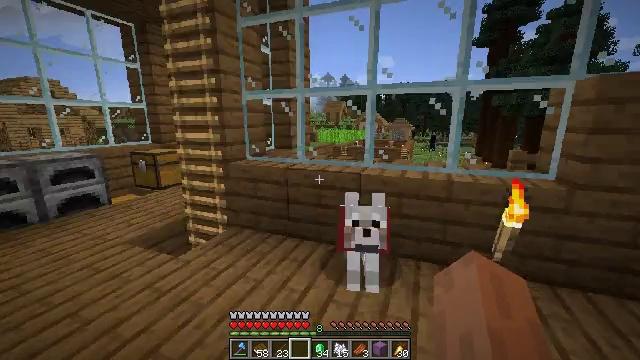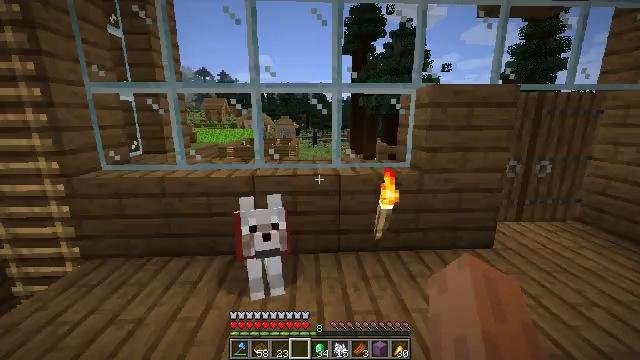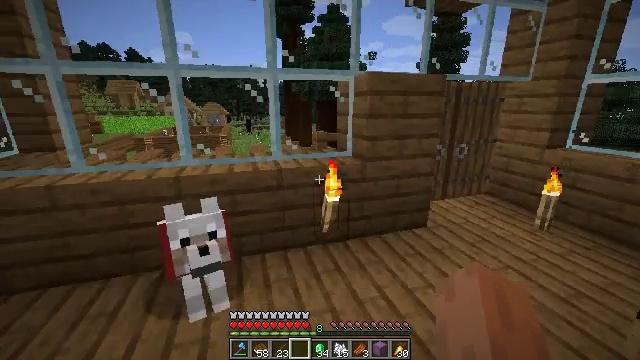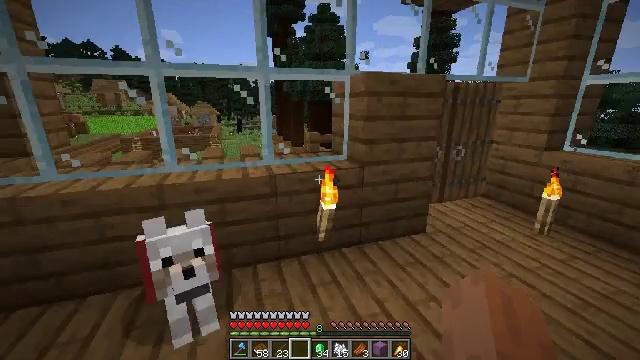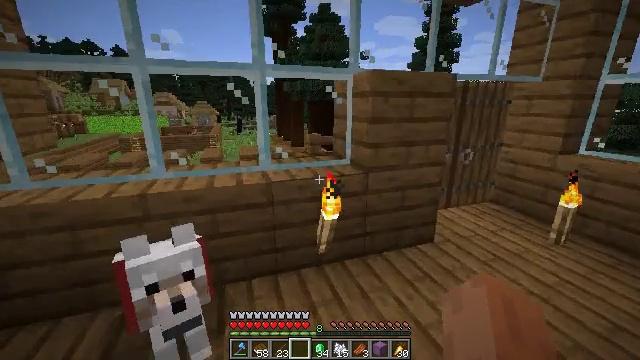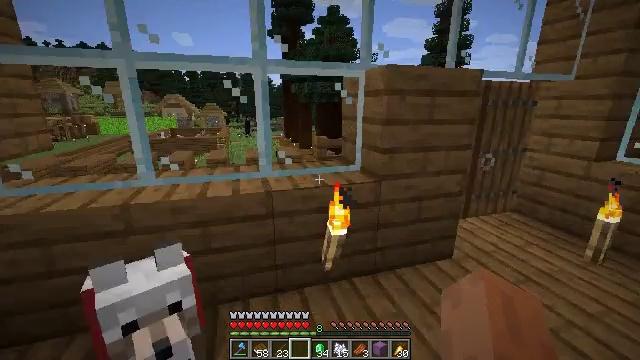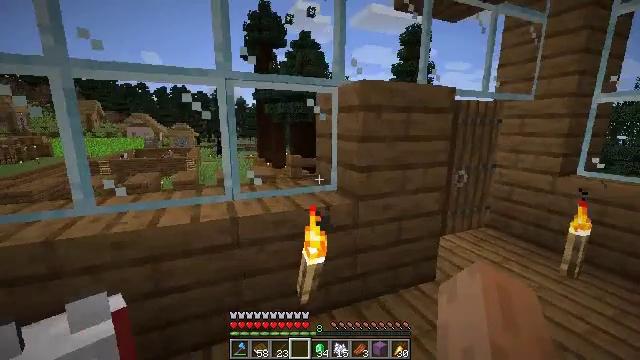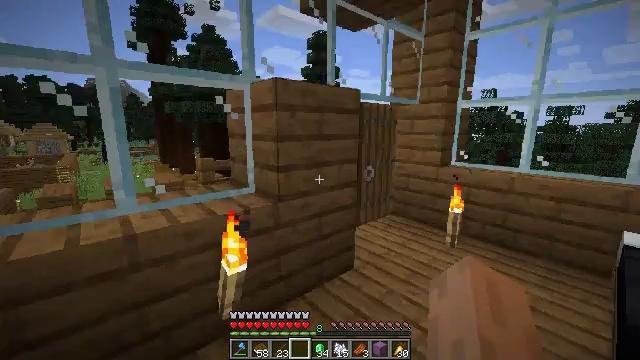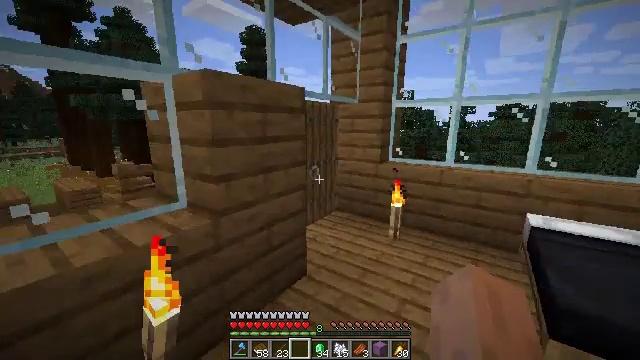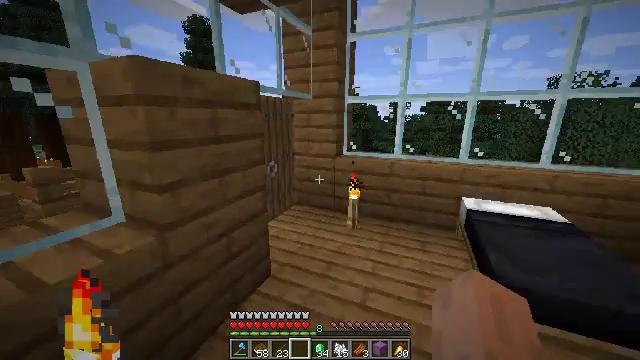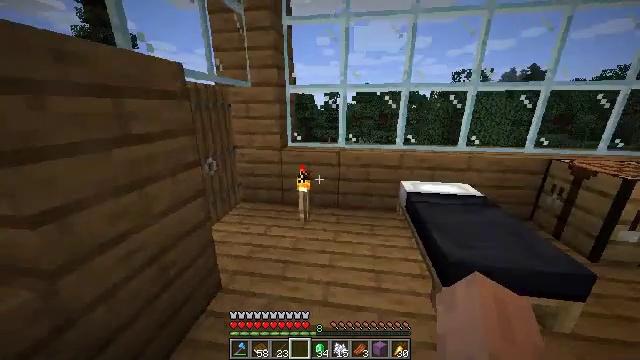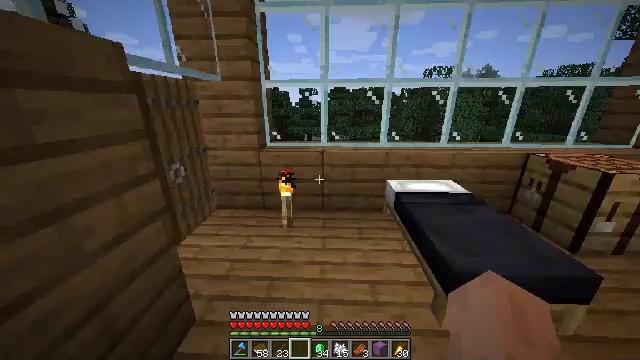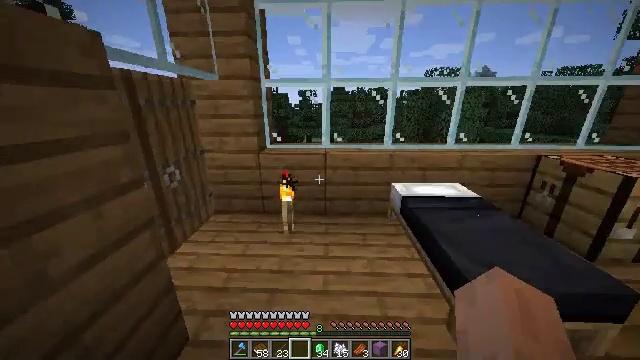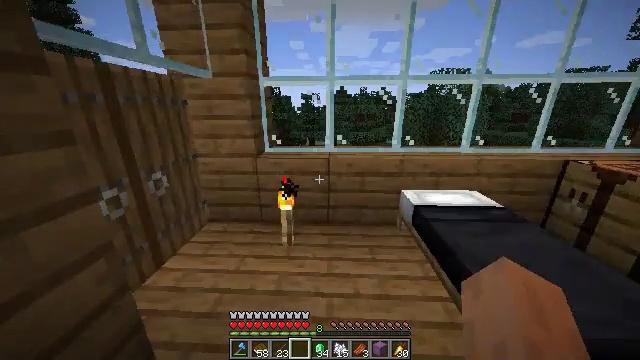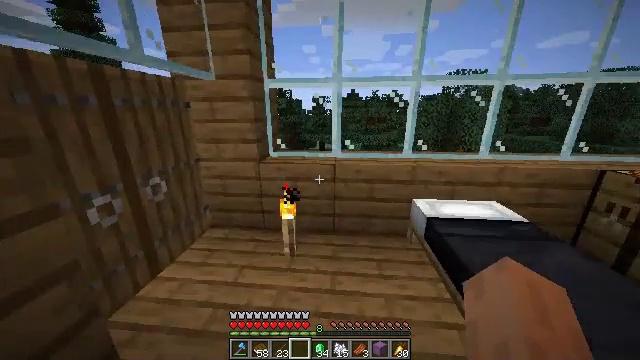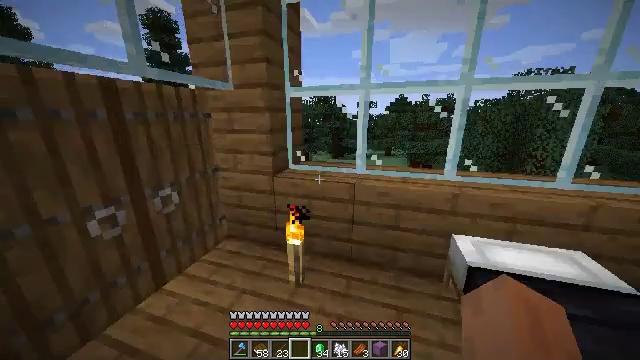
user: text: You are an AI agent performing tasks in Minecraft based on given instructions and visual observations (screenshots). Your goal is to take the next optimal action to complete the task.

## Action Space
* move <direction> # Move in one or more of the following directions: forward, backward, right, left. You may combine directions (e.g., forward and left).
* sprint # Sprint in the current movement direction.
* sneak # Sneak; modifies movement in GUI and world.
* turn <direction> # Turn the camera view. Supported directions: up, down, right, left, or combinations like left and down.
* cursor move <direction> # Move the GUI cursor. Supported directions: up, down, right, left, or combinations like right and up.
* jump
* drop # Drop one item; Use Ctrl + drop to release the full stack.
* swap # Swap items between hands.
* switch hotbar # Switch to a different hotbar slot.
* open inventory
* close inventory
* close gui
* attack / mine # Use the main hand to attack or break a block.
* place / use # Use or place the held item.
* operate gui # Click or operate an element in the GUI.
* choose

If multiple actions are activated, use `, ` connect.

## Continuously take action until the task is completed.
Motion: motion action
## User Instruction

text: Enchant a book to create an enchanted book.
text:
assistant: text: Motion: move forward, turn right
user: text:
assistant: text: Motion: move forward, turn right and down
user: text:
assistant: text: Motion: move forward, turn right
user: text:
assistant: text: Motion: move forward
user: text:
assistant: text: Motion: move forward, turn left
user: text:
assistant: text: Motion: move forward, turn right and up
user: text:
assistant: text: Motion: move forward, sprint, turn right
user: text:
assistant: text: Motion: move forward, sprint, turn right and down
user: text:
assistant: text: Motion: move forward, sprint, turn right and down
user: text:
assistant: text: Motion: move forward, sprint, turn right and down
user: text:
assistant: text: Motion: move forward, sprint, turn right and down
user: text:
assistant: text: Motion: move forward, sprint
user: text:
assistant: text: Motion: move forward and move right, sprint
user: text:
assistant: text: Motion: move forward and move right, sprint, turn left
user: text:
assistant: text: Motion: move forward and move right, sprint, turn left and up
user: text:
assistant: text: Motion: move forward and move right, sprint, turn left and down
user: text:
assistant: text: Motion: move forward and move right, sprint, turn left and down
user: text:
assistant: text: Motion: move forward, sprint, turn left
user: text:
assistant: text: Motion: move forward, sprint, turn left and up
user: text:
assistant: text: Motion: move forward, sprint, use / place
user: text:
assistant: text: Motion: move forward, use / place
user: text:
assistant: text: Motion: turn left and down, use / place
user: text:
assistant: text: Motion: turn left
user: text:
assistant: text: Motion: turn left and up
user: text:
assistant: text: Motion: turn left and up
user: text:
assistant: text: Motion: turn left and up, use / place
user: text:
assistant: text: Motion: use / place
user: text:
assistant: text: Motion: no_op
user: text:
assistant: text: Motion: move forward
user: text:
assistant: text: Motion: move forward